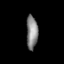
Tissue: lung
Cell type: Endothelial cells
Senescence score: 0.6362
Nuclear area (px): 378
Mean DAPI intensity: 132.907